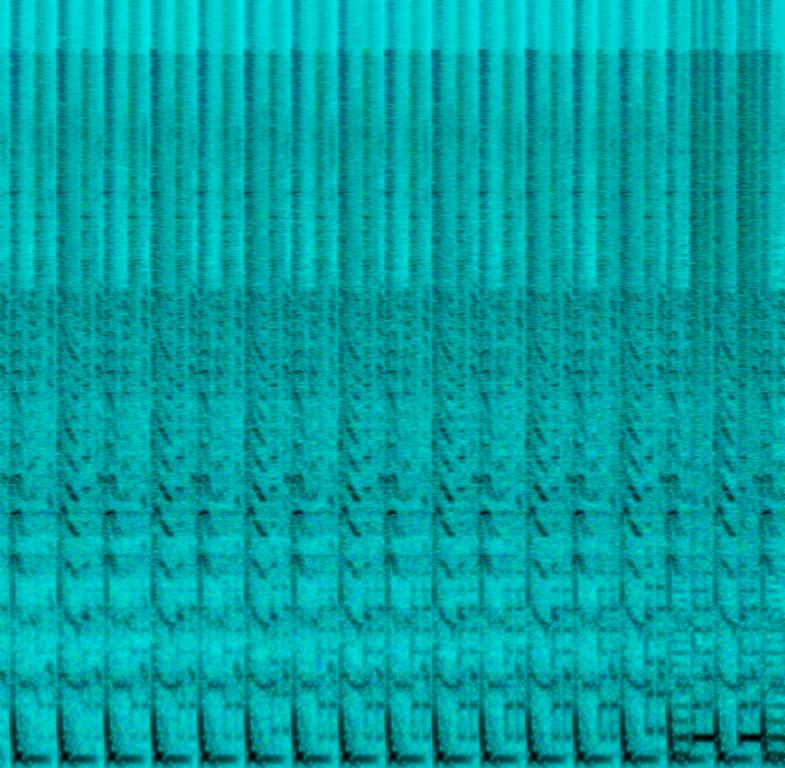
This is a house remix of a pop music piece. The female vocal from the original track is being repeated as a sample. There is a strong bass and a loud electronic drum beat in the background. The piece is upbeat and energetic. It could be played at nightclubs, dance clubs and DJ performances.